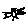
Label: bird